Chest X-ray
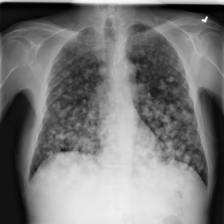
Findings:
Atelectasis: negative
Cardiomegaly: negative
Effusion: negative
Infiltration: negative
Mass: positive
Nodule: negative
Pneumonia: negative
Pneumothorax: negative
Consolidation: negative
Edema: negative
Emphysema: negative
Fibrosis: negative
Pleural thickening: negative
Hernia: negative